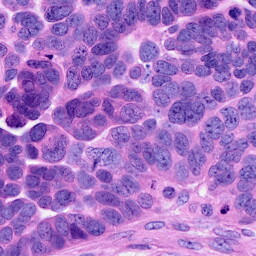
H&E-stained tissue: Ovarian